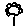
Label: flower